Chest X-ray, AP view. Patient: 32 years old, sex F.
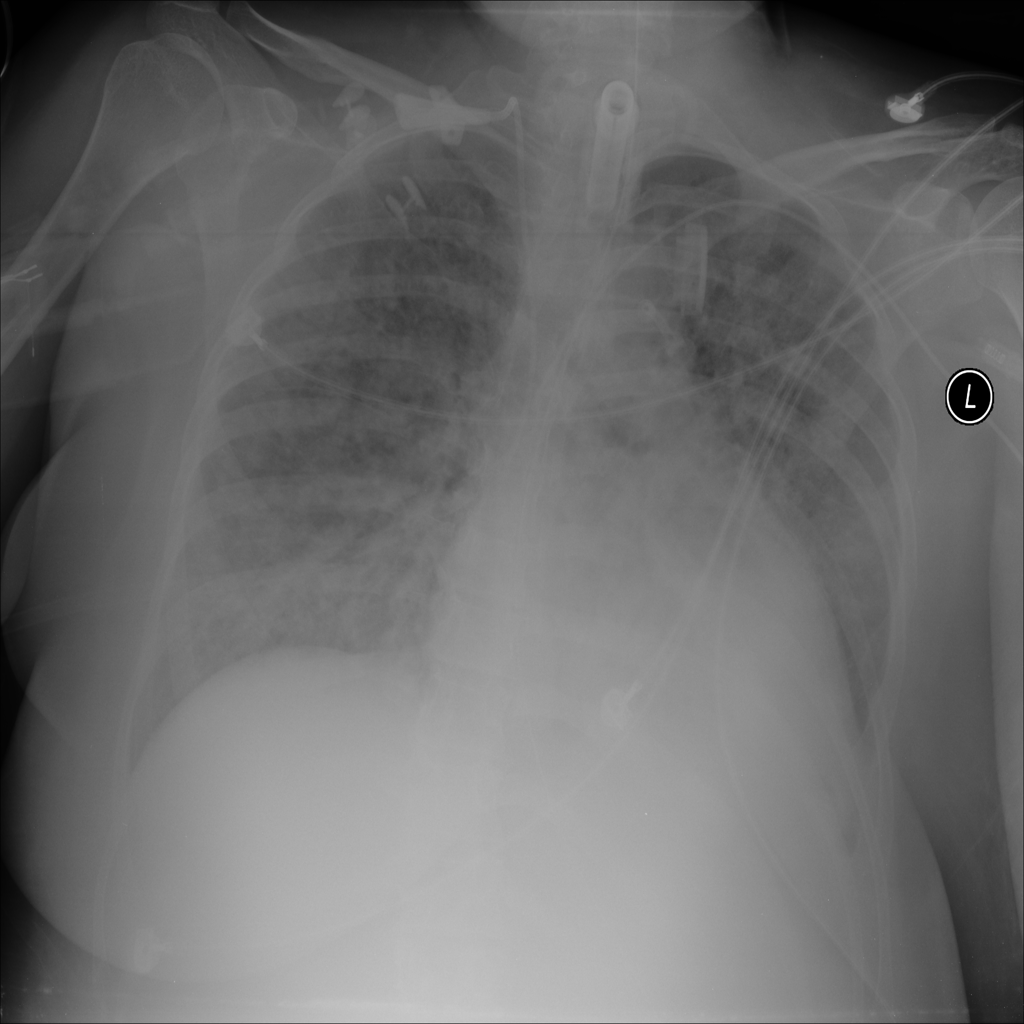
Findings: Cardiomegaly